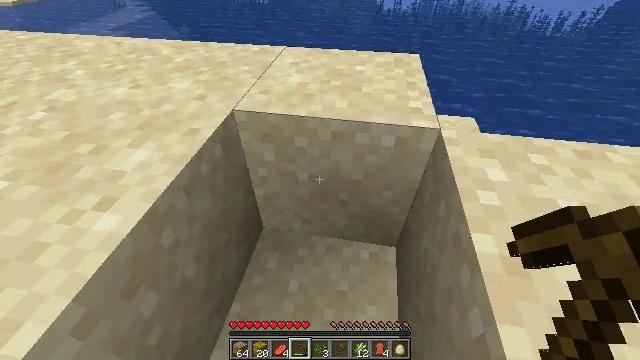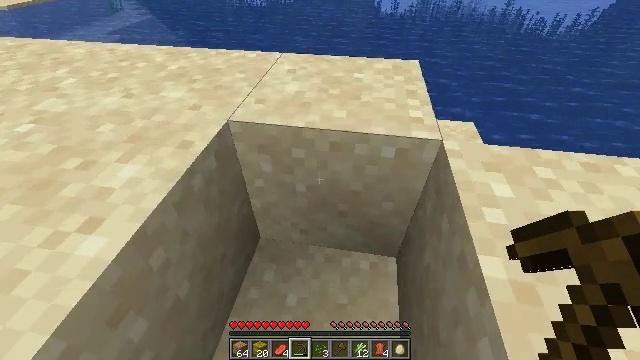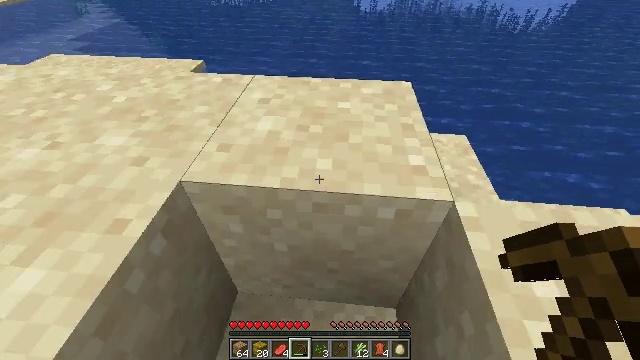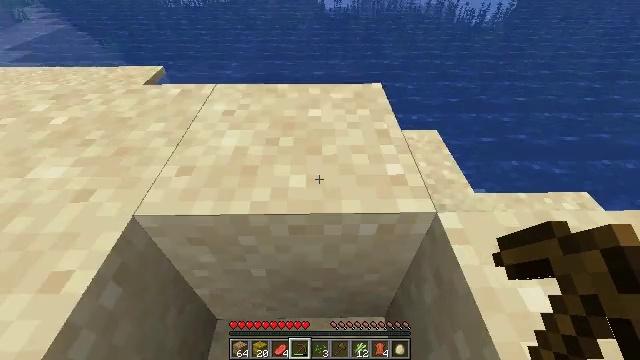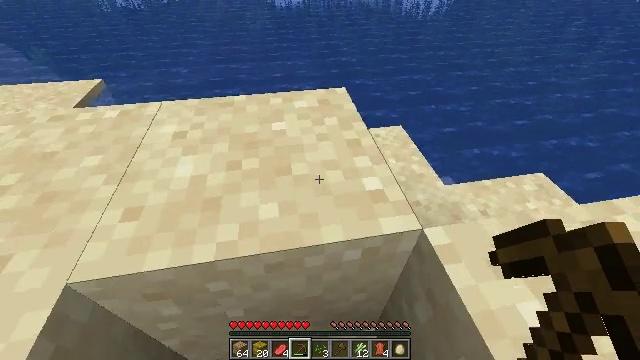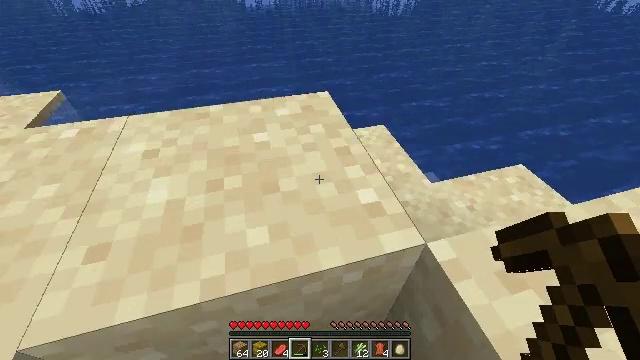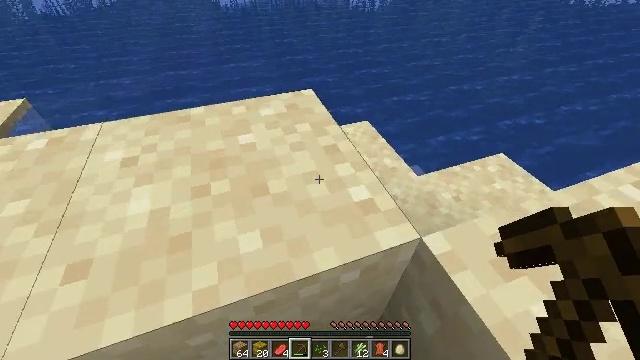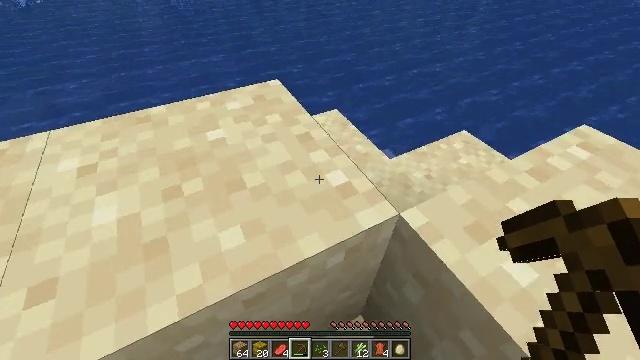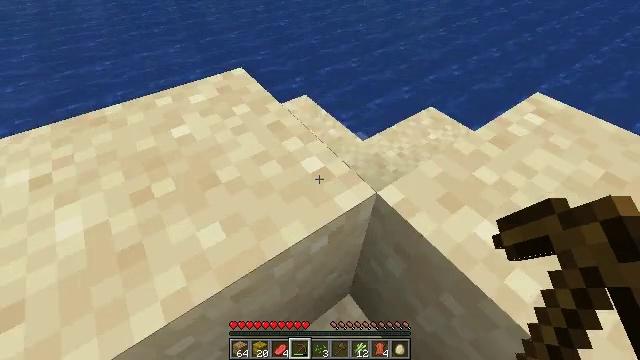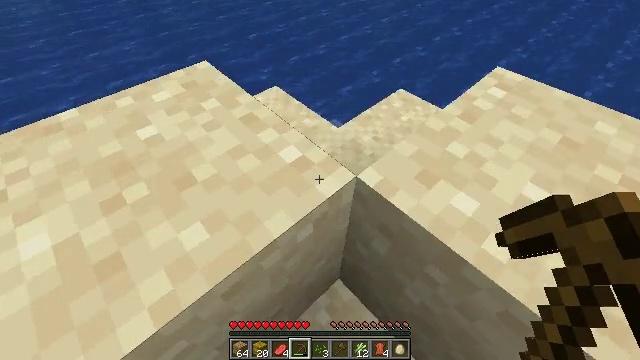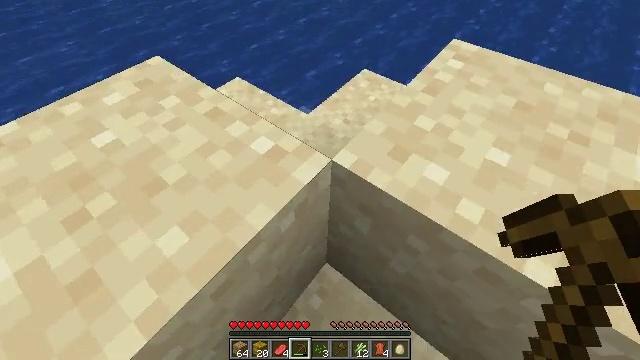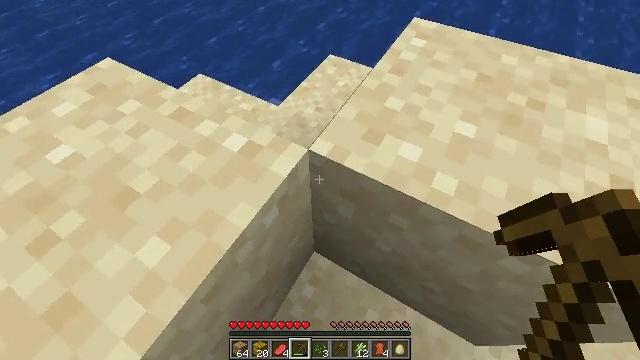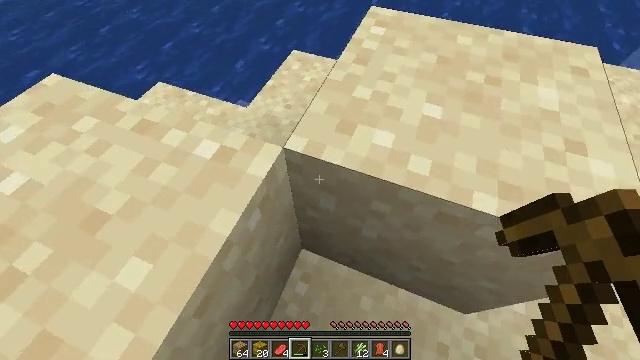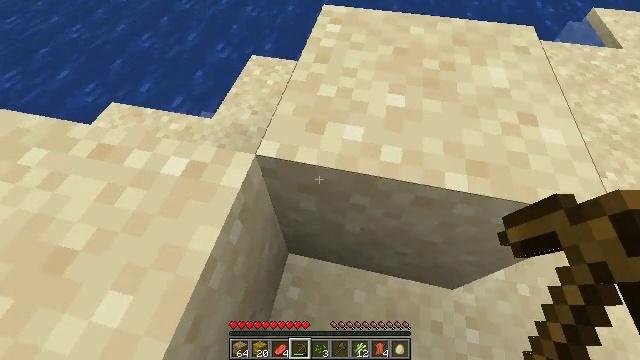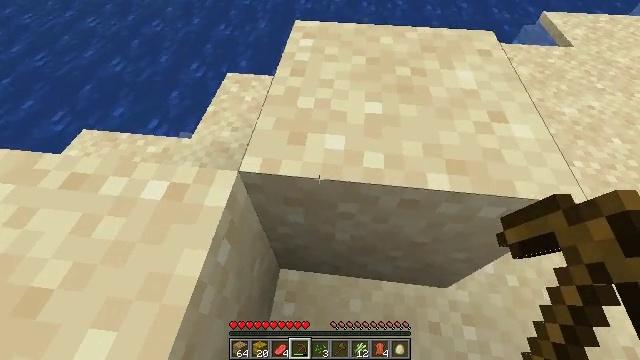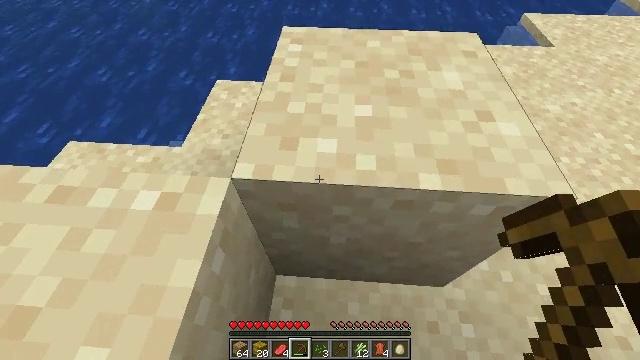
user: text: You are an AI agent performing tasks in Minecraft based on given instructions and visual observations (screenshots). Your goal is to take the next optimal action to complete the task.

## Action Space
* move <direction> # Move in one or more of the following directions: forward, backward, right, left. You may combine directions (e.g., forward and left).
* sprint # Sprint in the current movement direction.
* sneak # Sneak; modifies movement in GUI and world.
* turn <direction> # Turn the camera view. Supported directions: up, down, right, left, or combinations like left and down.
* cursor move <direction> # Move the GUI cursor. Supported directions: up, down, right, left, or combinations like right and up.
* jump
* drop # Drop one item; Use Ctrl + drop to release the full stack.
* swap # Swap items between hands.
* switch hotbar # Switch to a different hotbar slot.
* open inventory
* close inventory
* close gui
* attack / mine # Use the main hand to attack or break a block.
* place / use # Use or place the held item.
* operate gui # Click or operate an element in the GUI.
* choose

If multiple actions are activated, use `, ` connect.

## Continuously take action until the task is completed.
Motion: motion action
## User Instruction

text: Mine sand by the water.
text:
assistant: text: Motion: move forward
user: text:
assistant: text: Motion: move forward, turn right
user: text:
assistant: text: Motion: move forward, turn right
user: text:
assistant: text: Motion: turn right
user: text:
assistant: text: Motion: turn right
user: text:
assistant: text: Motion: turn right
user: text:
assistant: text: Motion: turn right and down
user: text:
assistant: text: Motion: turn right and down
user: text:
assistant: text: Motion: turn right and down
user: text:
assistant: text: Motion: turn right and down
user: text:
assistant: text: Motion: turn right and down
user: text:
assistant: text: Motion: turn right
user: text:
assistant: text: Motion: turn right
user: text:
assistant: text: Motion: turn right and up
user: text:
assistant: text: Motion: turn right
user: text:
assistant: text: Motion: attack / mine
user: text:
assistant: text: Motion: attack / mine
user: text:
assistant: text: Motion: attack / mine
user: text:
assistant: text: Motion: attack / mine
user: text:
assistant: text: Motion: attack / mine
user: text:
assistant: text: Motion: attack / mine
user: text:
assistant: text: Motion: attack / mine
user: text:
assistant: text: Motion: attack / mine
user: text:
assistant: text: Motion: attack / mine
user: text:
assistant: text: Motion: attack / mine
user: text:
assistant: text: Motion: attack / mine
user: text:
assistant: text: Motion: attack / mine
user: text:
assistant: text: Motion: attack / mine
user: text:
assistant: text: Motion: attack / mine
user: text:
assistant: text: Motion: attack / mine